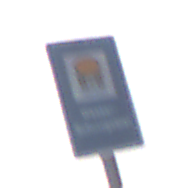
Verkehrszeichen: Wasserschutzgebiet
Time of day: SunriseSunset
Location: Outdoor (Nature)
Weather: Overcast
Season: NotSpecified
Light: Natural